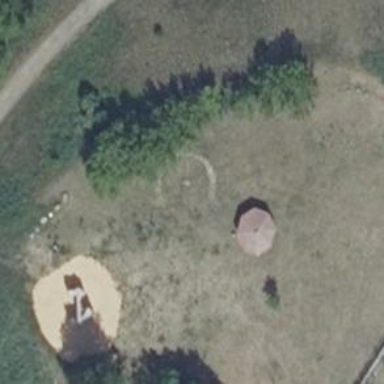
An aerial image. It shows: Picnic shelter providing place for individuals to seek refuge.